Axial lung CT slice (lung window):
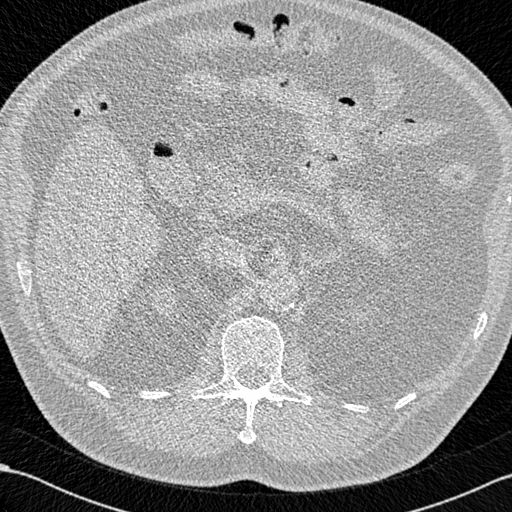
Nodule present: no